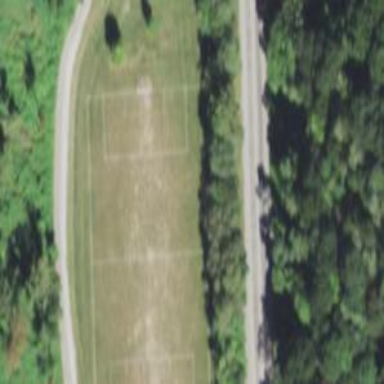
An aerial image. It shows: Soccer pitch with grass surface for leisure land.